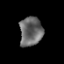
Tissue: prostate
Cell type: T cells
Senescence score: 0.356
Nuclear area (px): 649
Mean DAPI intensity: 105.558